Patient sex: M
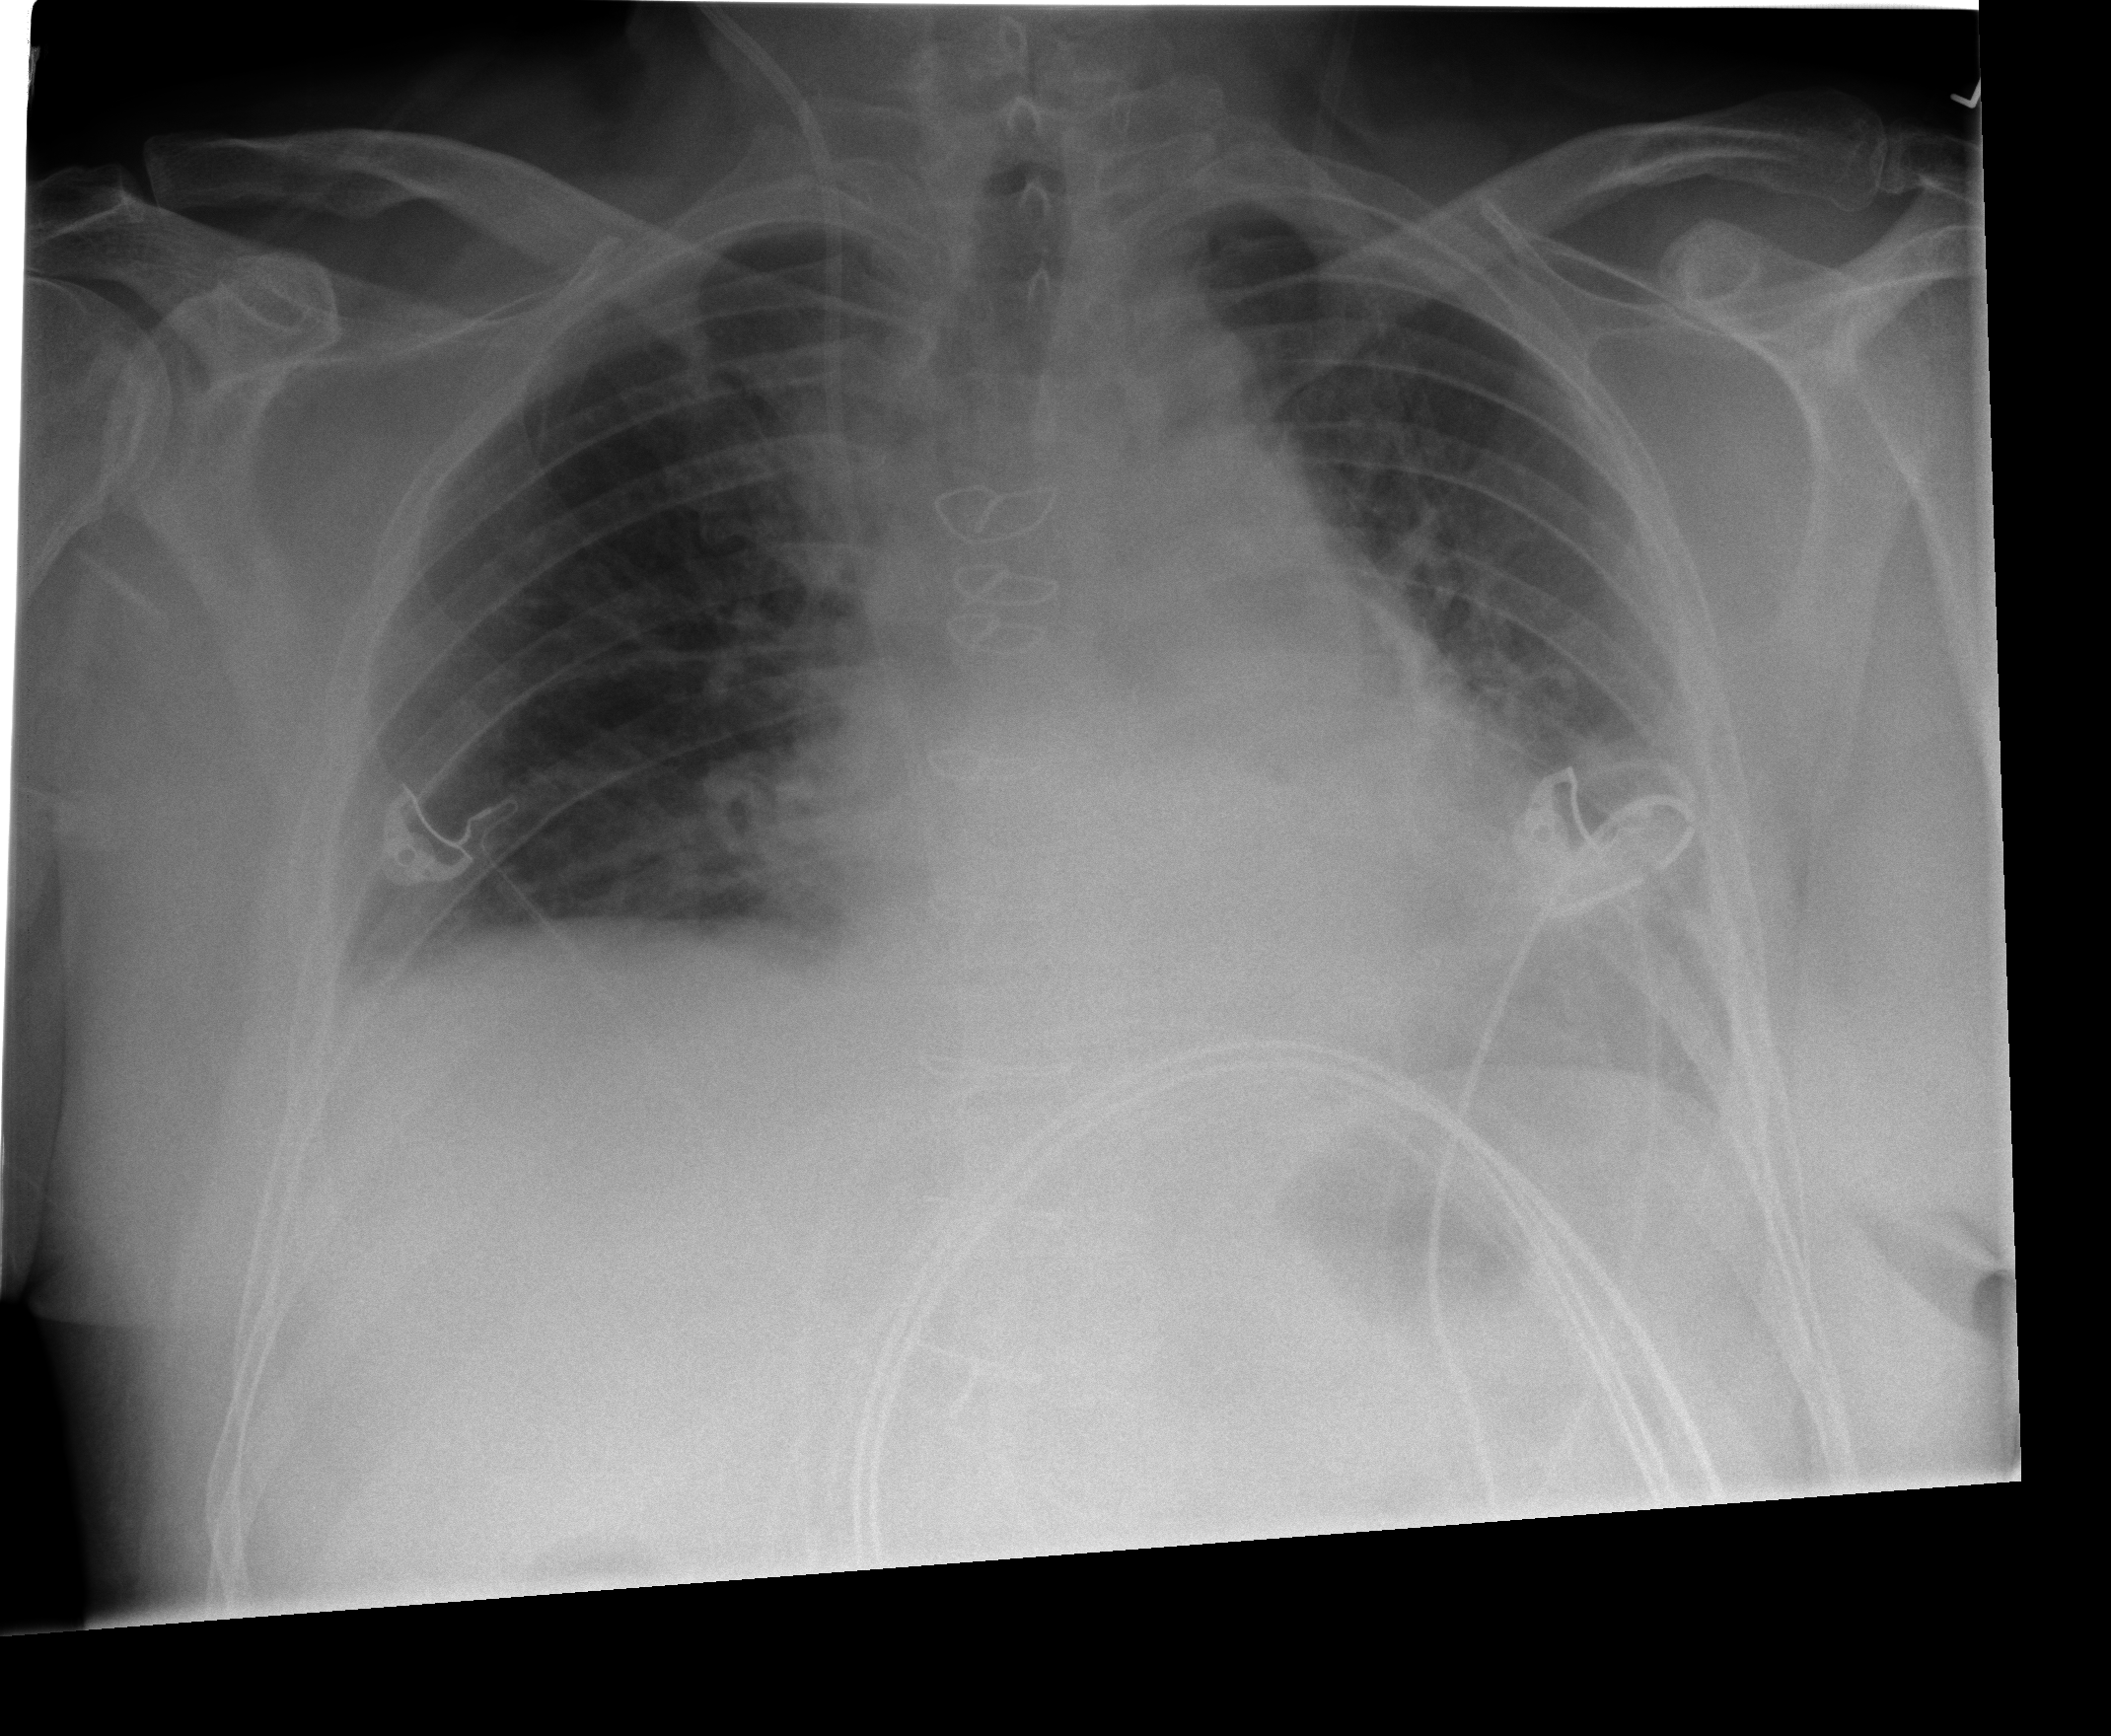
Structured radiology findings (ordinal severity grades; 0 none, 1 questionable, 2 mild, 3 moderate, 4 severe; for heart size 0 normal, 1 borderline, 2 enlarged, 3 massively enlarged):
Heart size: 1
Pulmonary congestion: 1
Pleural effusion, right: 1
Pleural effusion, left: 1
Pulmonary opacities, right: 0
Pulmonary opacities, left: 0
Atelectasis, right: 1
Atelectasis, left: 1